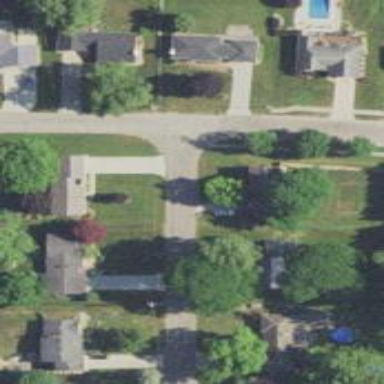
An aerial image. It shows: Driveway.